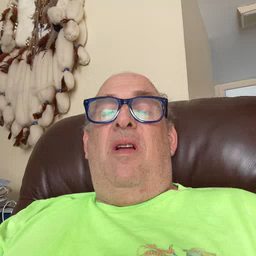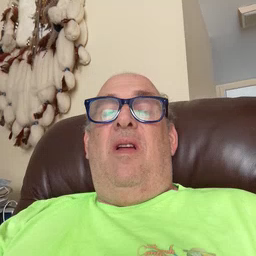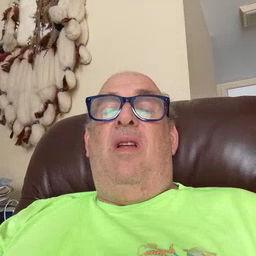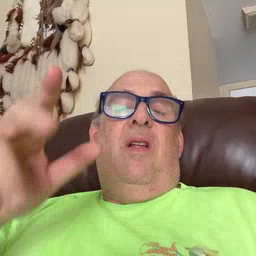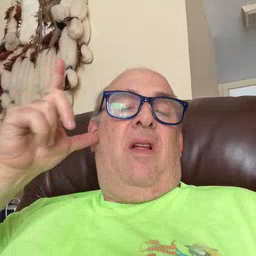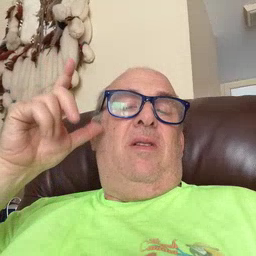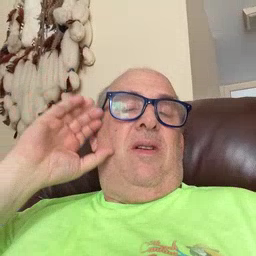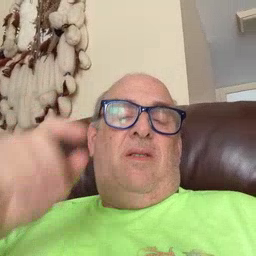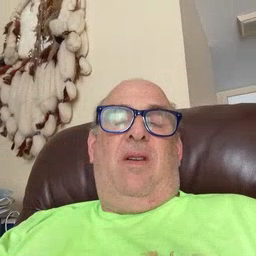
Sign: listen